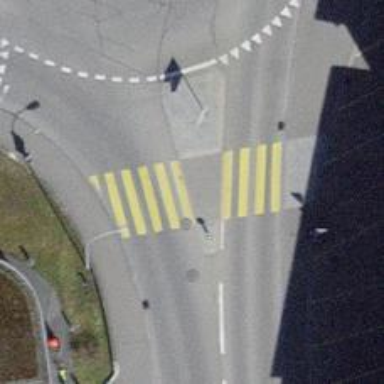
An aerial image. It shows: Marked zebra crossing with pedestrian island.